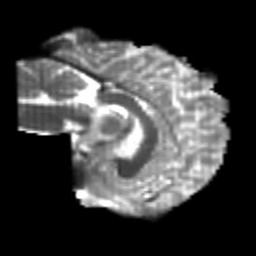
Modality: T2w
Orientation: sagittal
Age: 22
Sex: male
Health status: healthy
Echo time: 0.074 s